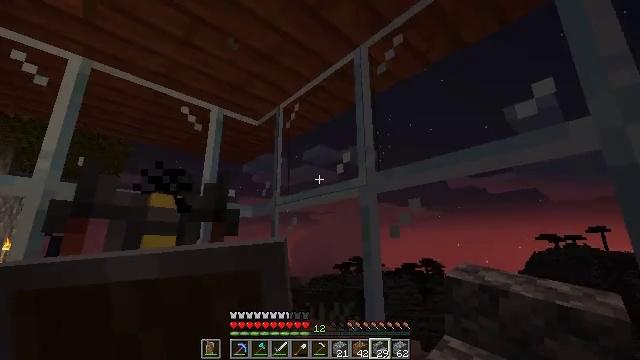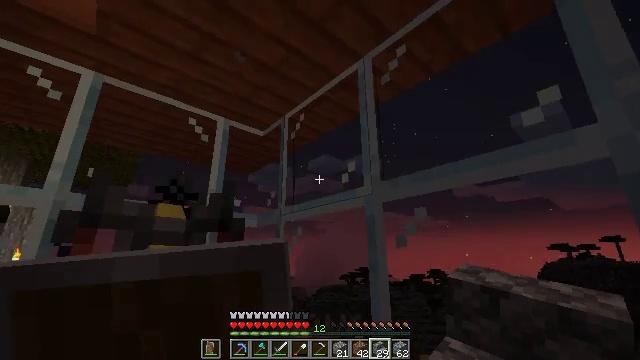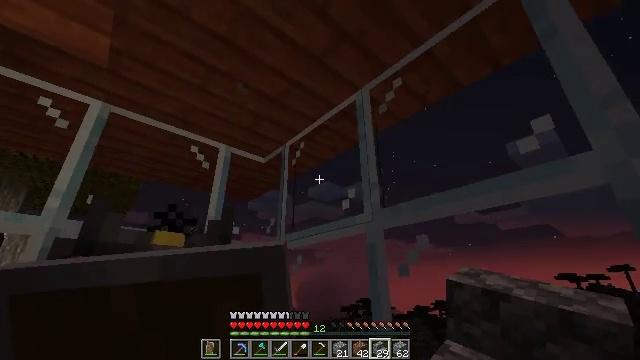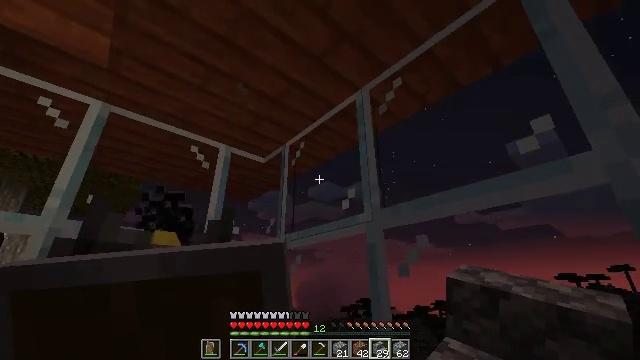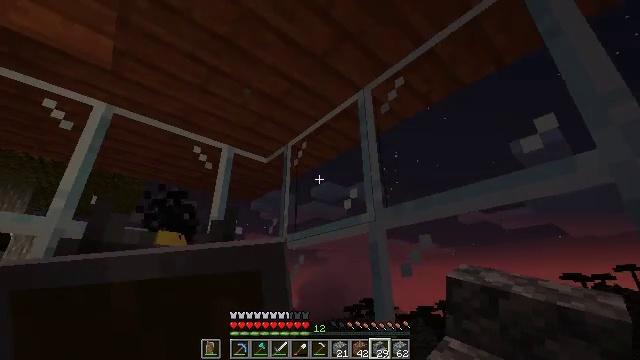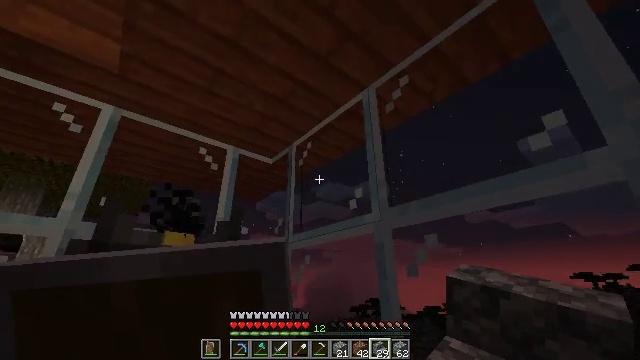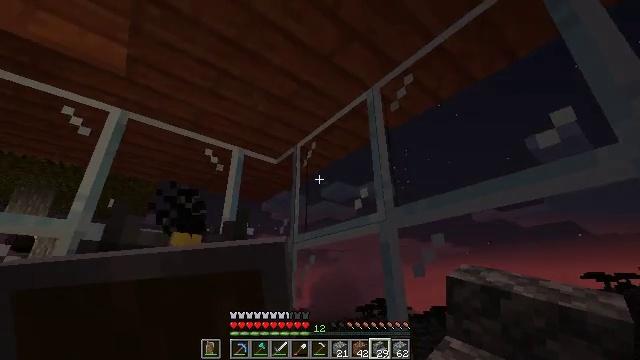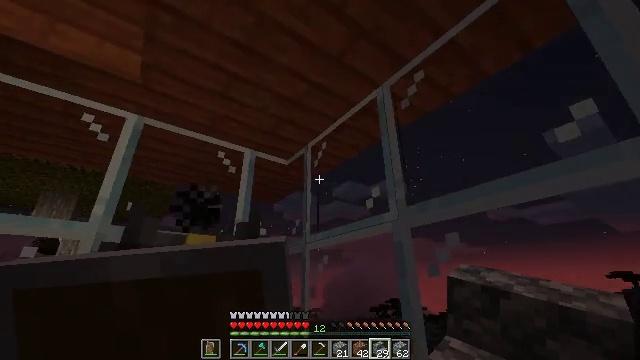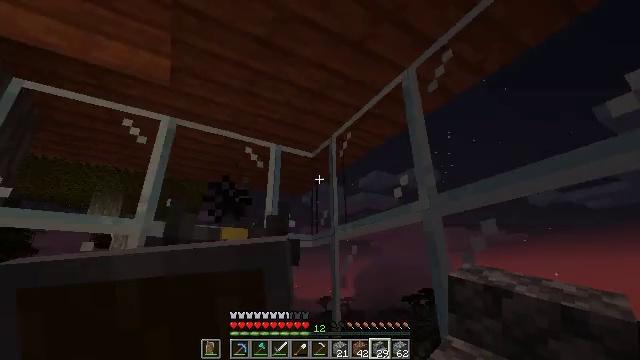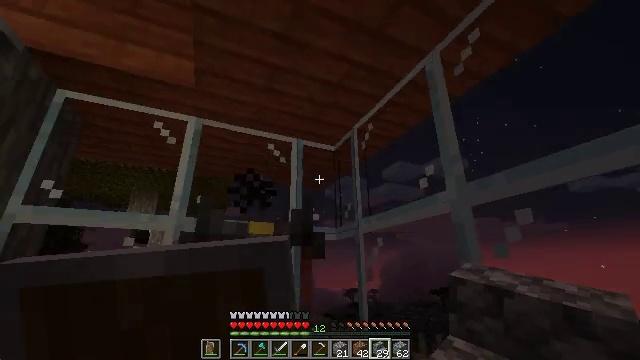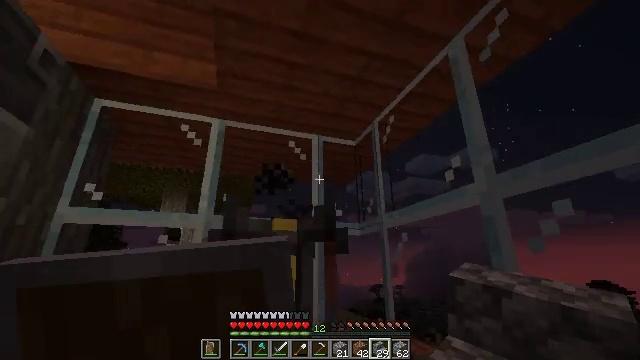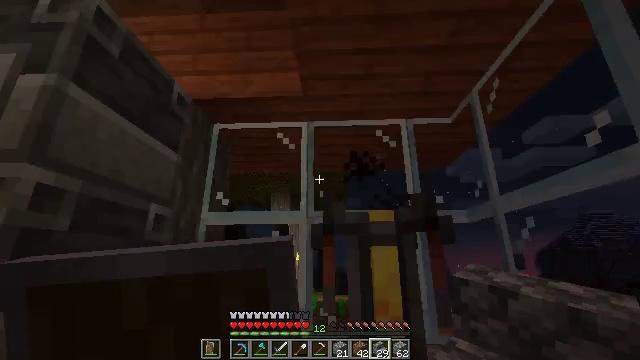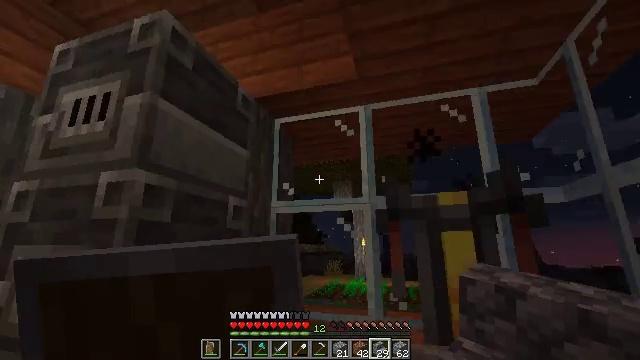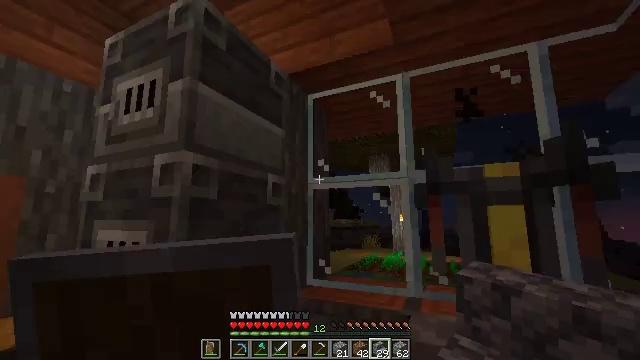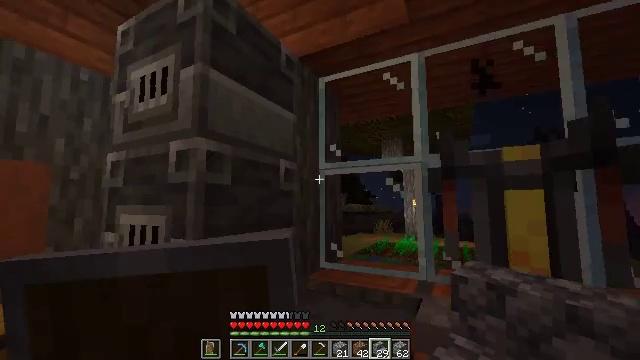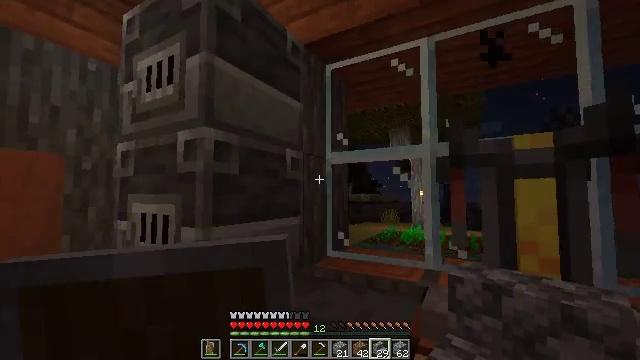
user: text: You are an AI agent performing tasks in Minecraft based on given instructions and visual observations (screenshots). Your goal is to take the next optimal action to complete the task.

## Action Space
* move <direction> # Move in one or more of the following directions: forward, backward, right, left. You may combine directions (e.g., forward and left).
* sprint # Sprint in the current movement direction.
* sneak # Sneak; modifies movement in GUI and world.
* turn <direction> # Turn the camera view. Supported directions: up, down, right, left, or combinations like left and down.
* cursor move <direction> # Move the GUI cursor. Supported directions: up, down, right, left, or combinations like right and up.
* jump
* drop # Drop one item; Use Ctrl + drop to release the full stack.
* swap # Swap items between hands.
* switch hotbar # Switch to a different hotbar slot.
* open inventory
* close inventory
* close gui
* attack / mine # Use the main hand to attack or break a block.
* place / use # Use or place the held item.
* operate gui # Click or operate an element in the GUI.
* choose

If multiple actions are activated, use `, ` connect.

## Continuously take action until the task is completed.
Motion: motion action
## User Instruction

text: Mine acacia planks.
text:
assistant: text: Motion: turn left and up
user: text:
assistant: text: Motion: turn up
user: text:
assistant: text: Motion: no_op
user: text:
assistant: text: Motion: no_op
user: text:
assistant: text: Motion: turn left
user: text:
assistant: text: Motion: turn left
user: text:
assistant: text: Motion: turn left
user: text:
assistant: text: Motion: turn left and down
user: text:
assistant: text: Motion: turn left and down
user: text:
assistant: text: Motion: turn left
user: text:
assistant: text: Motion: turn left and down
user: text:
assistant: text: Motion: turn left and down
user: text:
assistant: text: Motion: turn left and down
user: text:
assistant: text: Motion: turn left and down
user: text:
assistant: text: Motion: turn left and down
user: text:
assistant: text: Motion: turn left and down
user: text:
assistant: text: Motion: turn left and down
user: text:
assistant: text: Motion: turn left and down
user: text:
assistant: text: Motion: turn left
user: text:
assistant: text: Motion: turn left and up
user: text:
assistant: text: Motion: turn left and up
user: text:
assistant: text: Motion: no_op
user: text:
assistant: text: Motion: turn left
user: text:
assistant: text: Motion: turn left and up
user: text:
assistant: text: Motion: turn left and up
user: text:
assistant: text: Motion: turn left and up
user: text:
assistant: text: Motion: turn left and up
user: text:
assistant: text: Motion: turn left and up
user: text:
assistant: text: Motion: turn up
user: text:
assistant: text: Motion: turn right and up